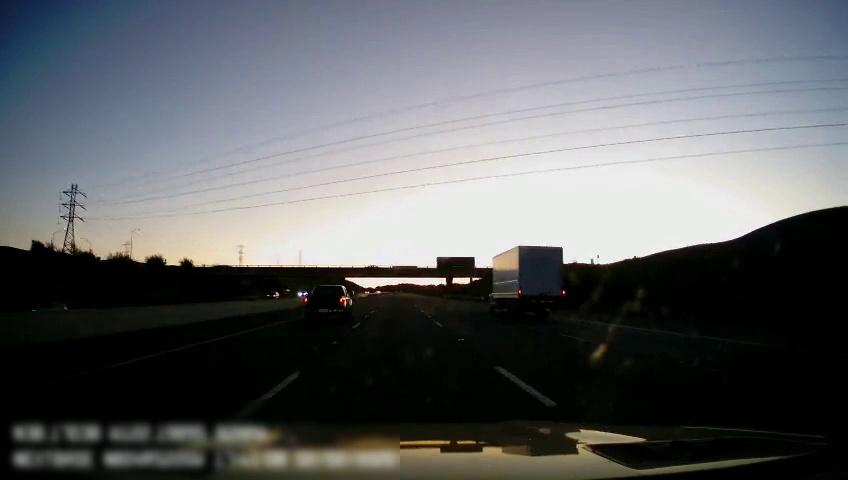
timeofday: Dusk/Dawn/Twilight
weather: Sunny
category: Drivable Space
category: Vehicles | Truck
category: Vehicles | Truck
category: Vehicles | Car
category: Vehicles | SUV
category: Vehicles | Car
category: Lanes | Alternate Lane
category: Lanes | Current Lane
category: Lanes | Current Lane
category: Lanes | Alternate Lane
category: Lanes | Alternate Lane
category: Traffic | Signs